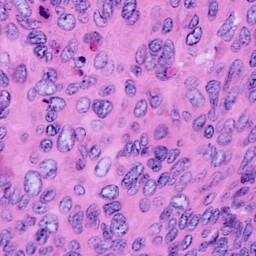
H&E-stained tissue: Cervix